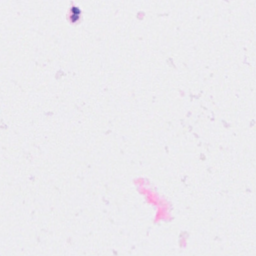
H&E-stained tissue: Breast